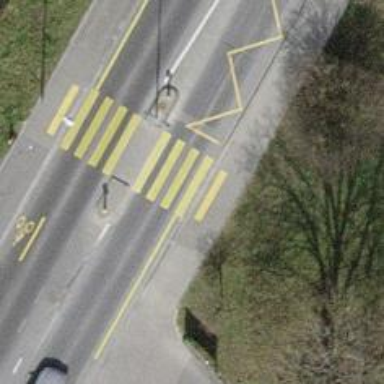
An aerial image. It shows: Uncontrolled crossing with central island on the road.